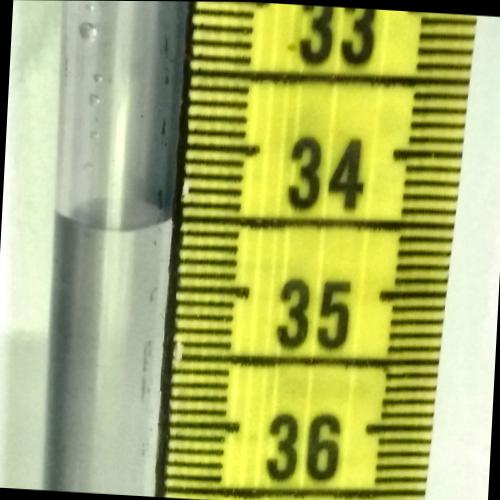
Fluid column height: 34.5 cm